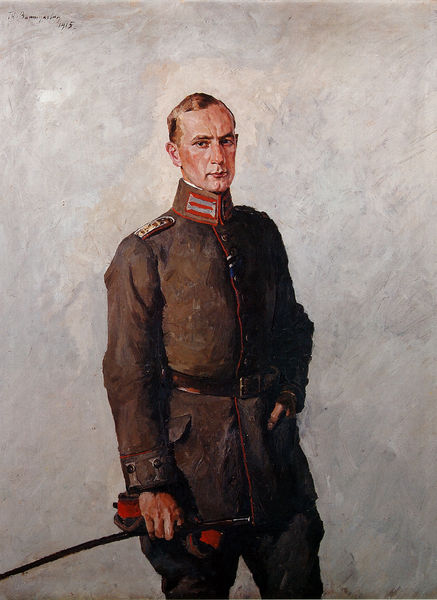
Titel: Selbstporträt in Uniform
Künstler: Thomas Baumgartner
Standort: Privatbesitz
Institution: Privatbesitz
Schlagwörter: dunkel, hand, mann, weiß, grün, braun, frisur, grau, handschuh, handschuhe, hell, hut, nase, schwarz, blick, gürtel, rot, mütze, wand, kragen, bildnis, hände, portrait, porträt, haare, mantel, realismus, stehend, ohren, ausdruck, krieg, knöpfe, kniestück, schnalle, corinth, lovis corinth, seite, militär, schwert, säbel, uniform, soldat, waffe, peitsche, abzeichen, degen, offizier, orden, gestus, strenge, roz, macht, taschen, reiterstiefel, gerte, reitgerte, gürtelschnalle, kragenspiegel, pumphose, rut, schiehle, wehrmacht, mann uniform gürtel reitpeitsche